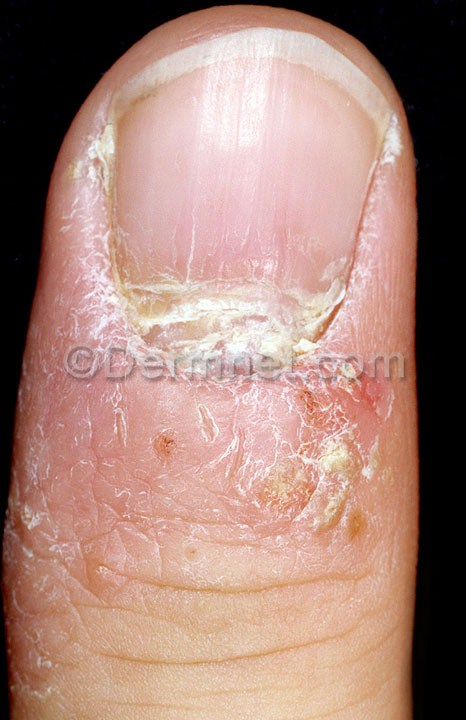
Disease: Nail Fungus and other Nail Disease